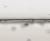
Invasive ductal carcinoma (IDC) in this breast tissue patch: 0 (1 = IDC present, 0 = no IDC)